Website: macys
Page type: customer-info-address
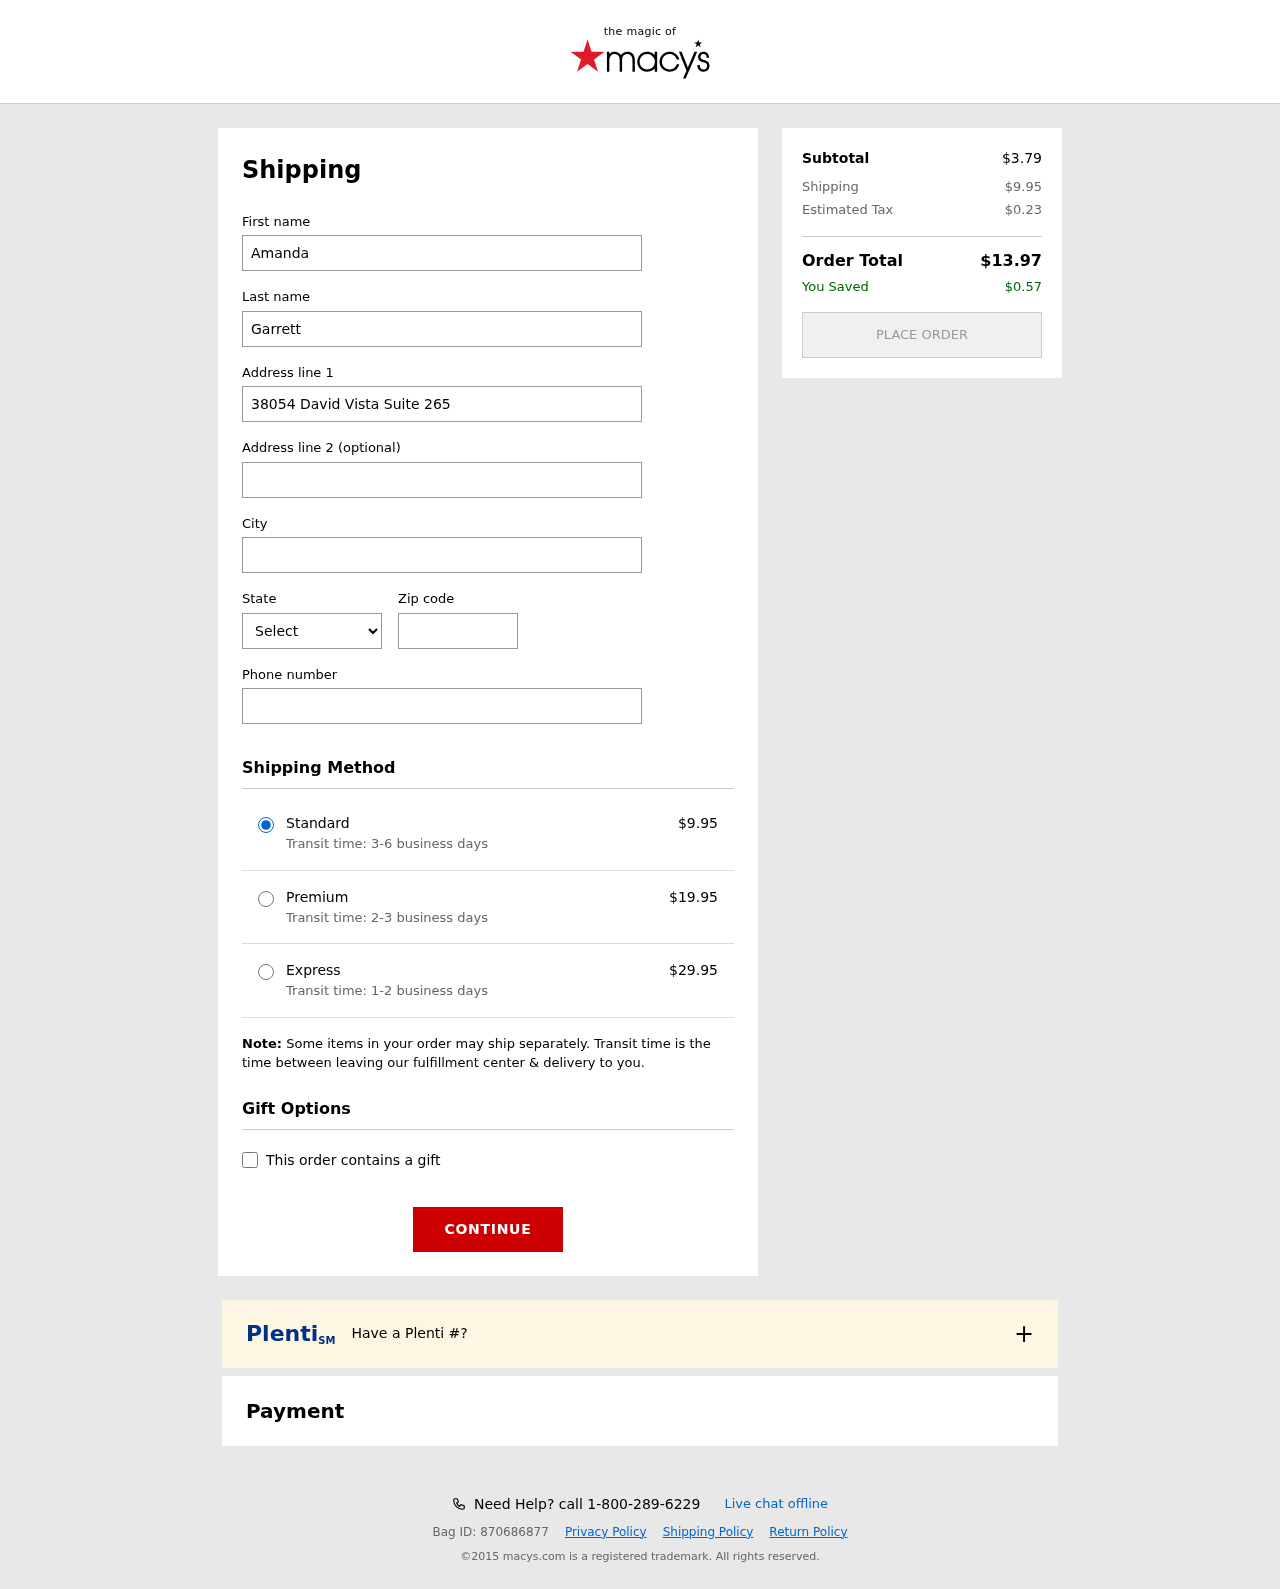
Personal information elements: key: PII_CITY
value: New Jeffreyville
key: PII_FIRSTNAME
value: Amanda
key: PII_LASTNAME
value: Garrett
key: PII_PHONE
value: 6893193489
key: PII_POSTCODE
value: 64816
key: PII_STATE_ABBR
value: CA
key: PII_STREET
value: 38054 David Vista Suite 265
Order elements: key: ORDER_SHIPPING_COST
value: $9.95
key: ORDER_SHIPPING_COST_PREMIUM
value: $19.95
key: ORDER_SHIPPING_COST_EXPRESS
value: $29.95
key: ORDER_SUBTOTAL
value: $3.79
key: ORDER_TAX
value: $0.23
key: ORDER_TOTAL
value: $13.97
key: ORDER_SAVINGS
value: $0.57